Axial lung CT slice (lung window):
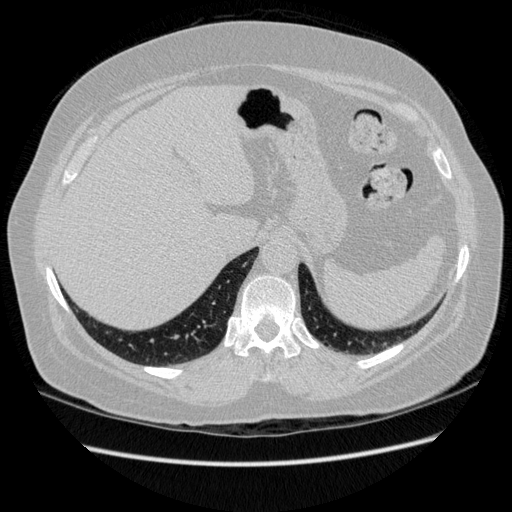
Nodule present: no